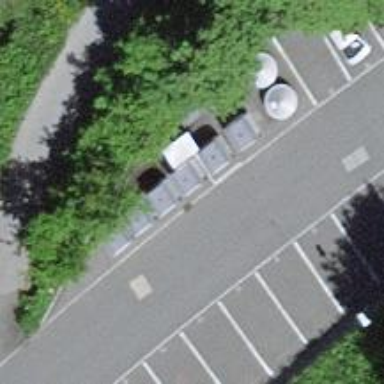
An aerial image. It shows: Recycling container in the area designated for recycling.